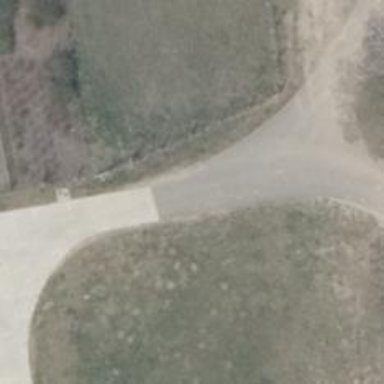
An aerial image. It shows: Asphalt service road.